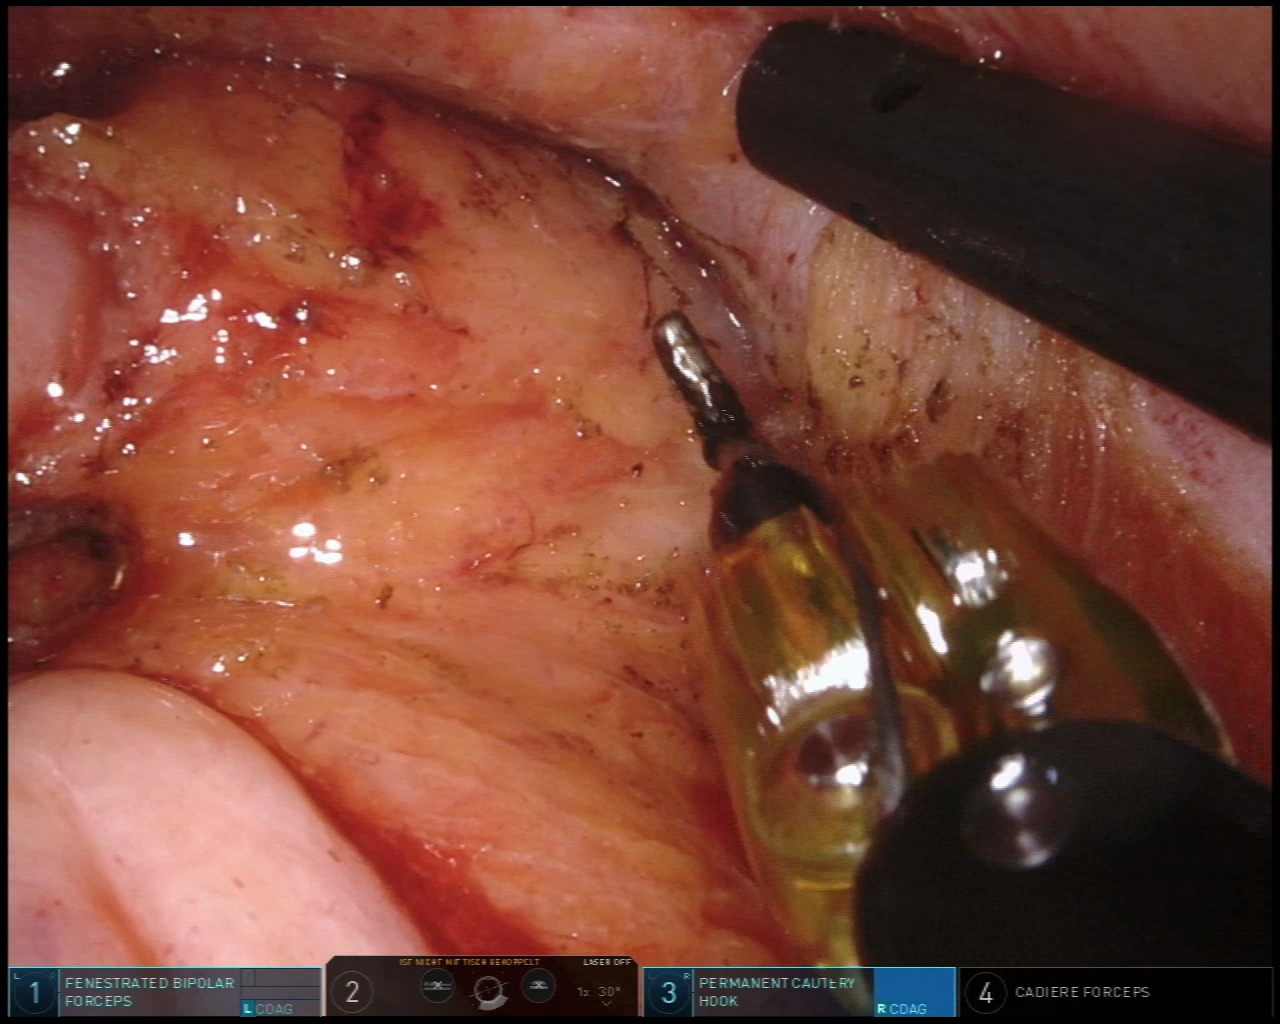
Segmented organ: vesicular_glands
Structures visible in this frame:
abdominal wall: no
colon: no
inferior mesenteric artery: no
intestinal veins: no
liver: no
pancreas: no
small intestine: no
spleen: no
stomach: no
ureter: no
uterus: no
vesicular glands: yes